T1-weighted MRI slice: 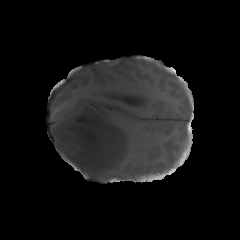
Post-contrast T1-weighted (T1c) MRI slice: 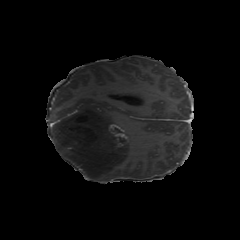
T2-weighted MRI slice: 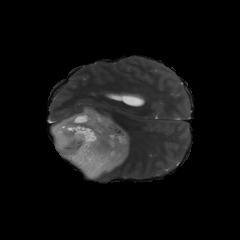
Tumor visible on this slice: yes